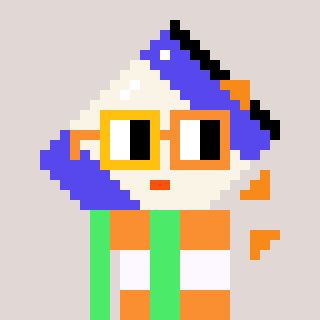
a pixel art character with square yellow and orange glasses, a chips-shaped head and a teal-colored body on a warm background